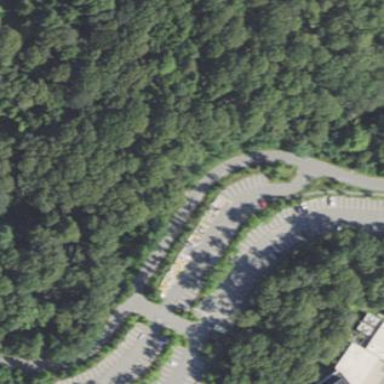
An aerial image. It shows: Parking area with surface.